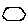
Label: hexagon